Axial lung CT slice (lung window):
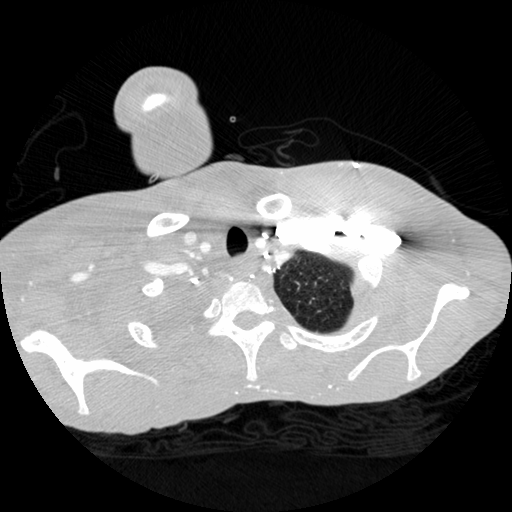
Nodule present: no